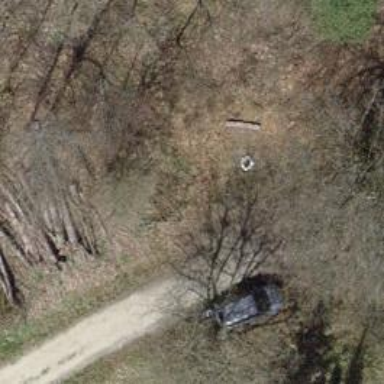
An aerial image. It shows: Brown bench.